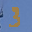
Label: 3